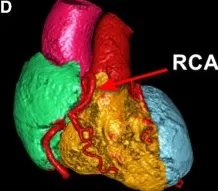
Tortuous RCA.
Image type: radiology (ct)